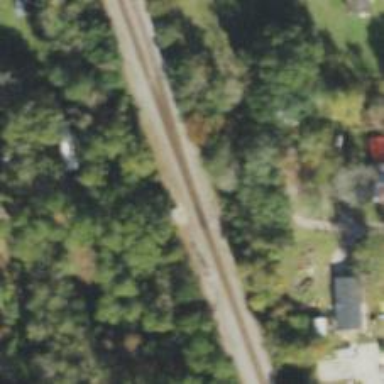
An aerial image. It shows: Railway track.